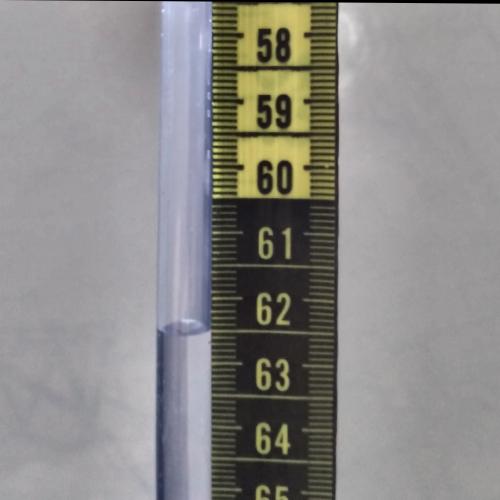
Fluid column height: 62.5 cm